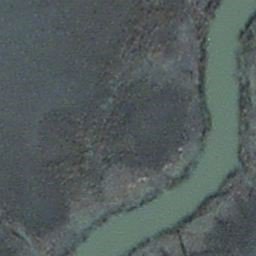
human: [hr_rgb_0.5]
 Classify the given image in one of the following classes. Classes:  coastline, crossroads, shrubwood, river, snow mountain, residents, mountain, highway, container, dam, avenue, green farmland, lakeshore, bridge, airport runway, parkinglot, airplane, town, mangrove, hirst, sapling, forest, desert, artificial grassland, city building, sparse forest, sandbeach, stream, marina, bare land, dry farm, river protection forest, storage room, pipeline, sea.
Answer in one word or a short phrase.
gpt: stream